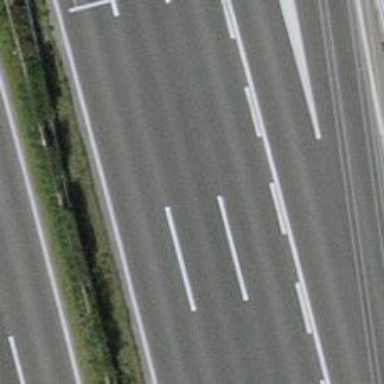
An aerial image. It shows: Motorway junction.